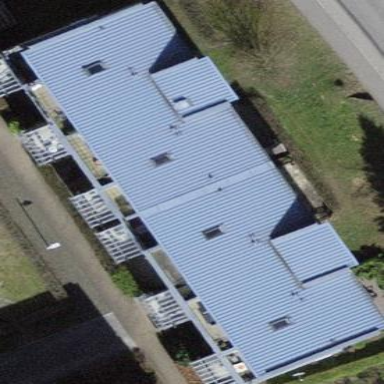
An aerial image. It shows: Residential building with flat roof.